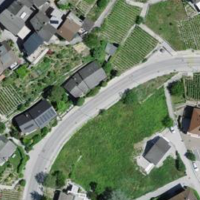
EUNIS habitat code: 54
Species observed at this site:
Uloborus walckenaerius
Cypripedium calceolus